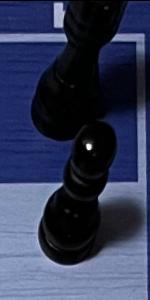
Label: Pawn_Black